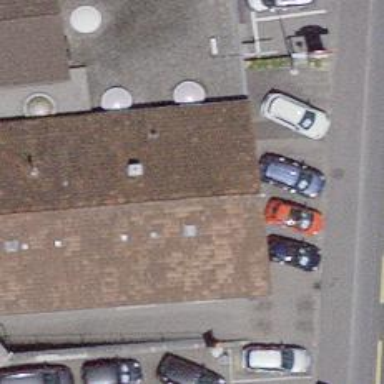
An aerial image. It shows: Car repair shop.